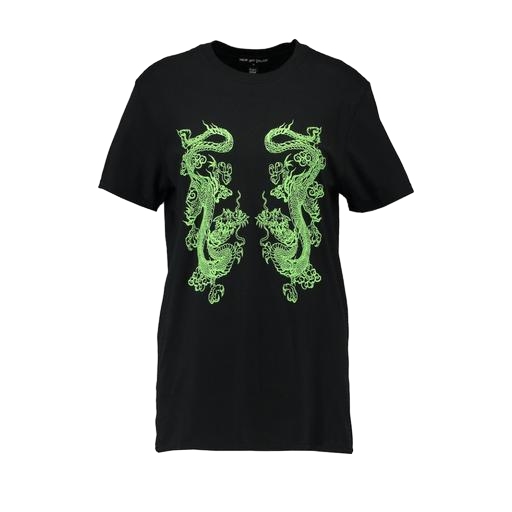
black tattoo print t-shirt, black plus size printed t-shirt only macy, black liquid jersey modern snake t-shirt, white background